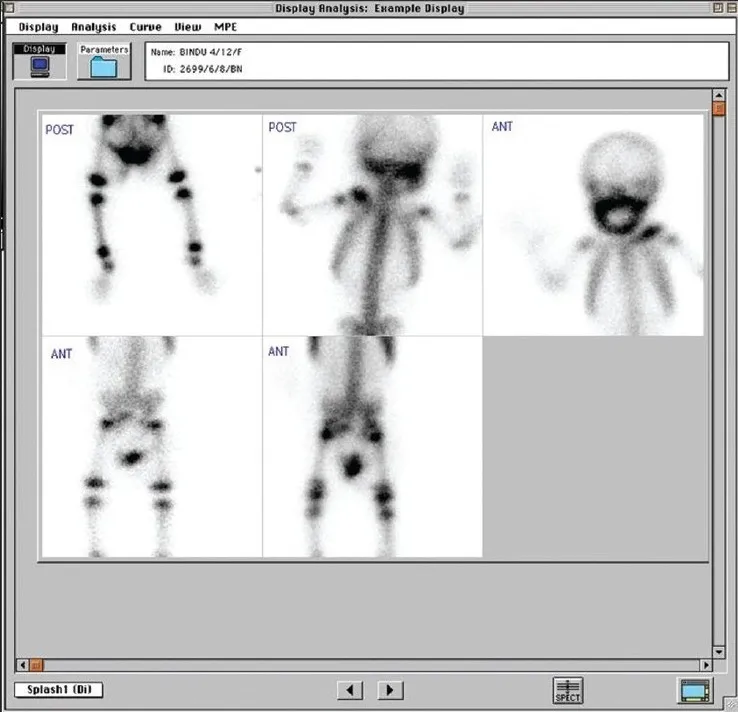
99m Tc MDP skeletal scintigraphy showing diffusely increased uptake in both mandibles, with similar uptake in both clavicles, coinciding with the radiological lesions.
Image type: radiology (scintigraphy)